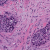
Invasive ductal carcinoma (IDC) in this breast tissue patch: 1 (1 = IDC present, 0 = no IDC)